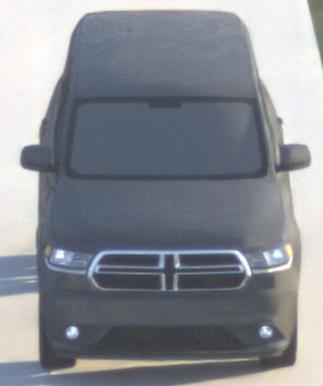
Make: Dodge
Model: Durango
Detailed model: Gen. 3
Model produced from: 2010
Doors: 5
Color: gray
Road condition: dry road
Daytime: sunrise or sunset
Contrast: low contrast